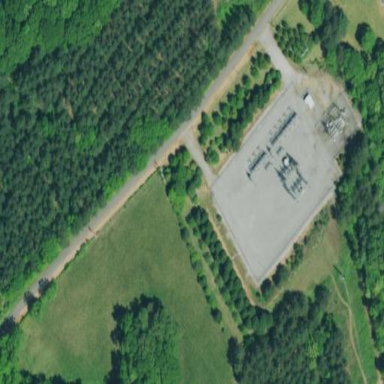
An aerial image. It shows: Distribution level power substation surrounded by fence.